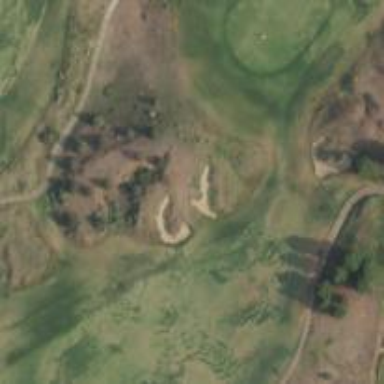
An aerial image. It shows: Golf hole.